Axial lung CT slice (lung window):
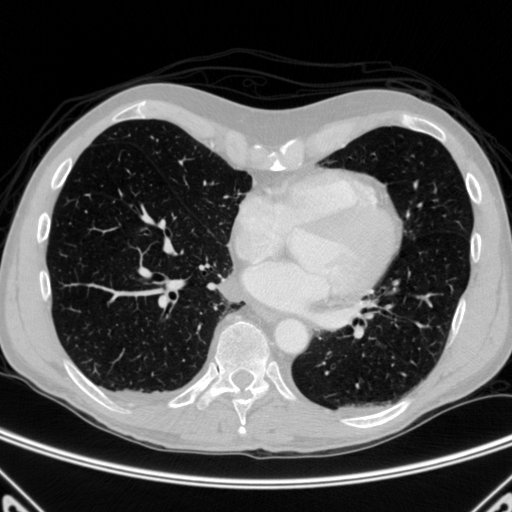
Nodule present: no